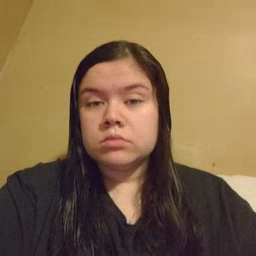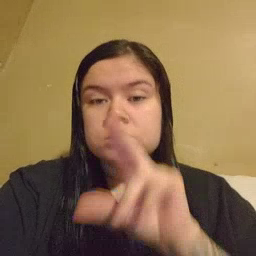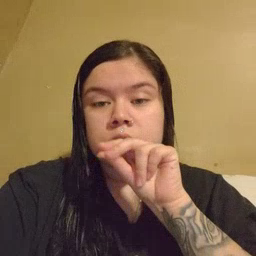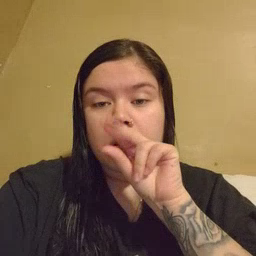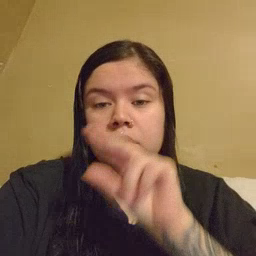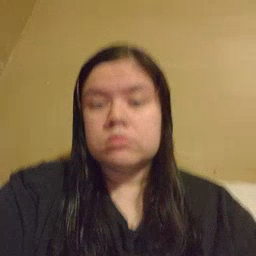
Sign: duck